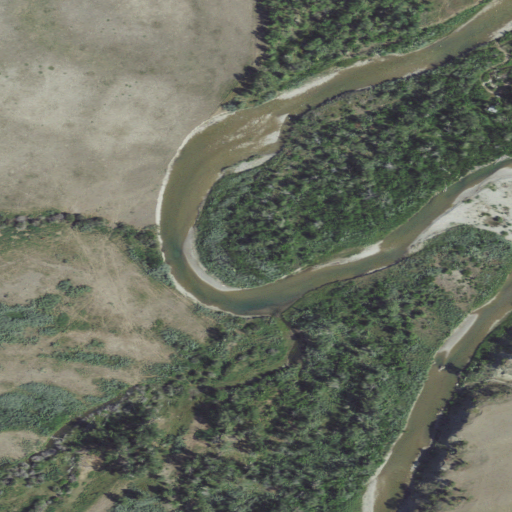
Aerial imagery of valley in Montana named White Man Coulee containing grassland, herbaceous wetlands, shrub, woody wetlands, open water, and evergreen forest